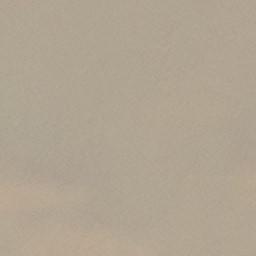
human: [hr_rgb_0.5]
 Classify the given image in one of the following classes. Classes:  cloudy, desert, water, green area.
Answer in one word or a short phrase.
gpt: desert